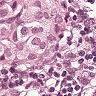
Metastatic tissue present: yes